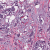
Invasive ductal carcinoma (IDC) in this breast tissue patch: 1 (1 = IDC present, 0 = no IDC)